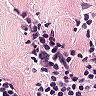
Metastatic tissue present: no